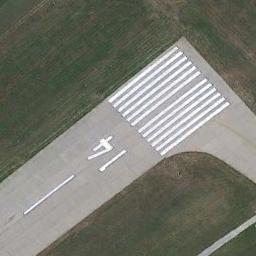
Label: runway